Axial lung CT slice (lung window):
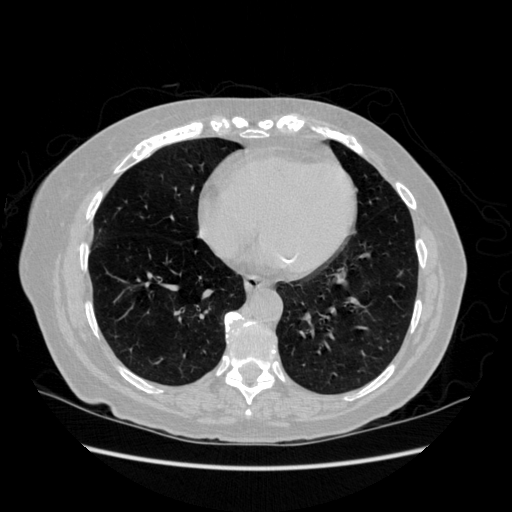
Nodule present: no